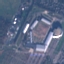
Land use / land cover: Industrial